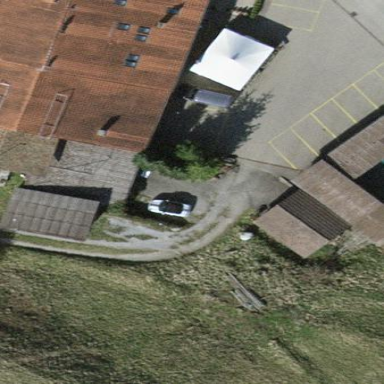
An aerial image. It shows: Parking area with surface.